Question: I am having a hard time with a coloring scheme in 'ggplot'. If someone could help me out or send me to another question that would be fantastic.
I have data that look along the lines of
'''
day=rep(1:10, 5)
year=rep(1992:1996, each=10)
state=rep(c("A","B"), each=25)
set.seed(4)
y=runif(50, 5.0, 7.5)
df=data.frame(year,day,state,y)
> head(df)
year day state y
1 1992 1 A 6.464501
2 1992 2 A 5.022364
3 1992 3 A 5.734349
4 1992 4 A 5.693437
5 1992 5 A 7.033936
6 1992 6 A 5.651069
'''
I want to create a plot similar to the below. Using the code:
'''
library(ggplot2)
p = ggplot(df, aes(day, y))
p = p + geom_line(aes(colour = factor(year)))
print(p)
'''

I want the coloring to be based off of the 'state' variable. I would like the years that are in state 'A' to be one color and the years in state 'B' to be another.
Thank you
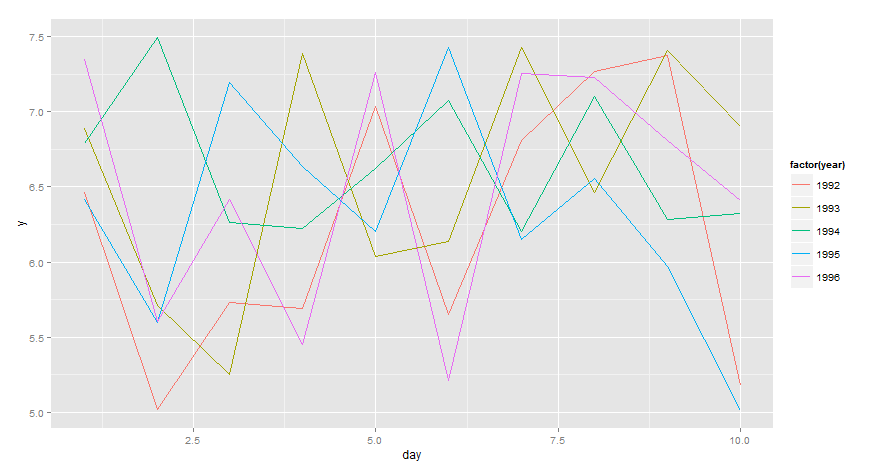
Answer: If you want it separated by years but colored by state the key is to use the group= argument:
'''
ggplot(data=df, aes(x=day, y=y, group=year, colour=state)) +
geom_line() +
geom_point()
'''